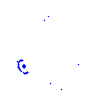
Particle: kaon